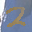
Label: 2